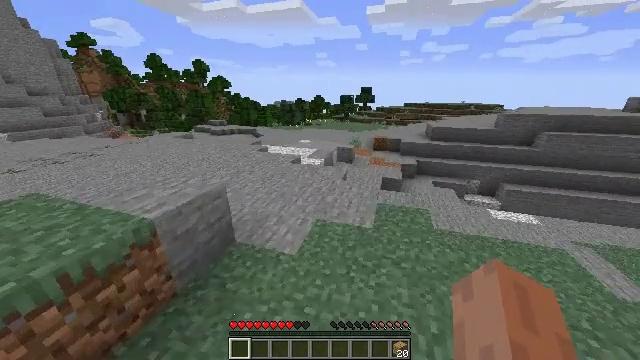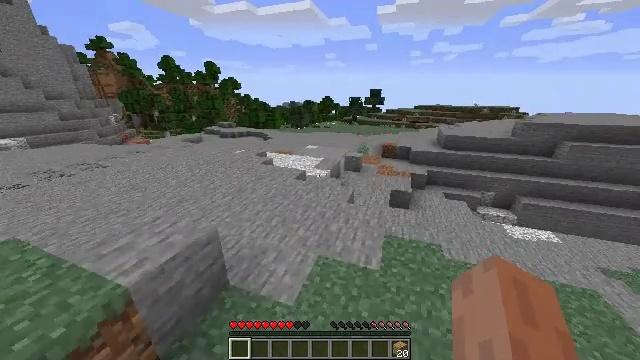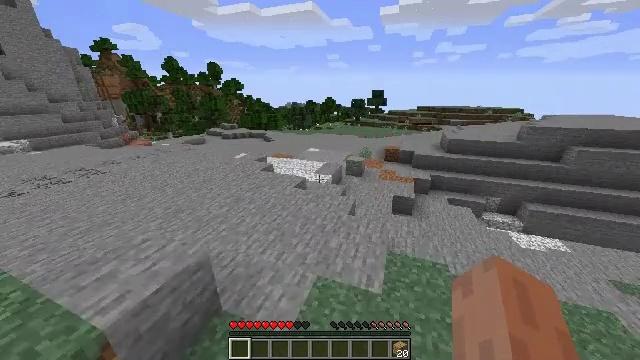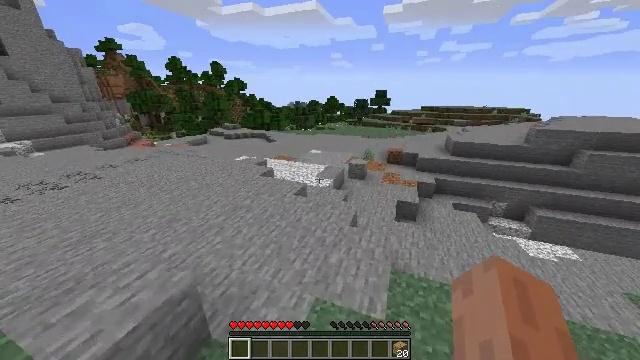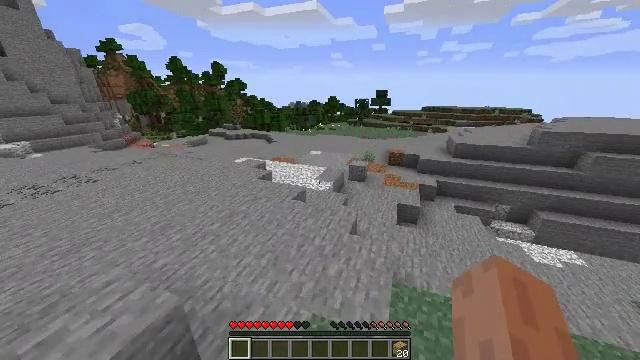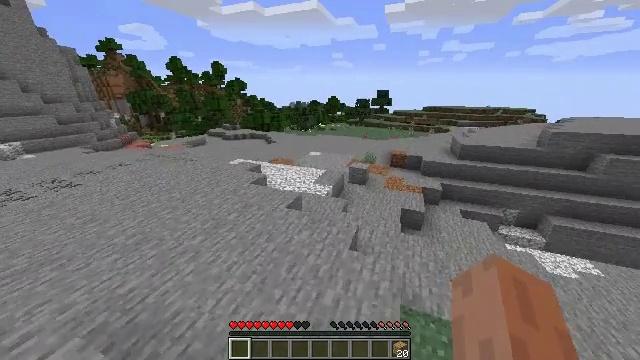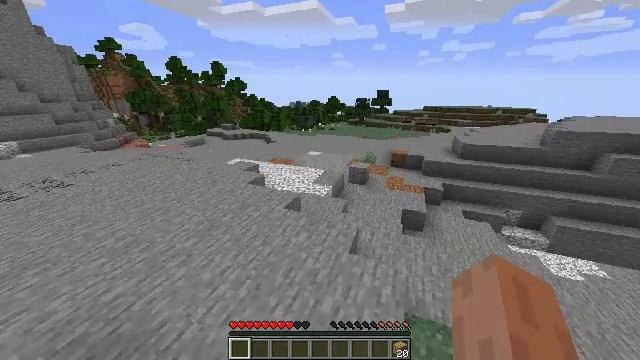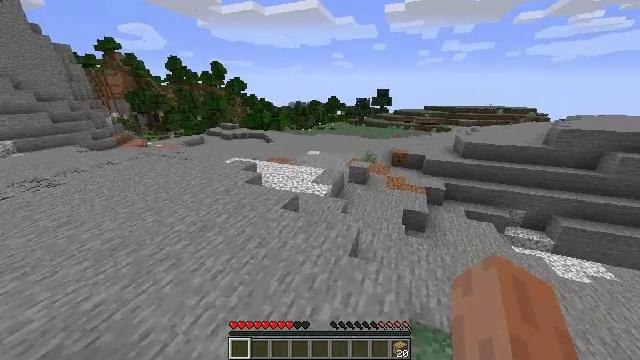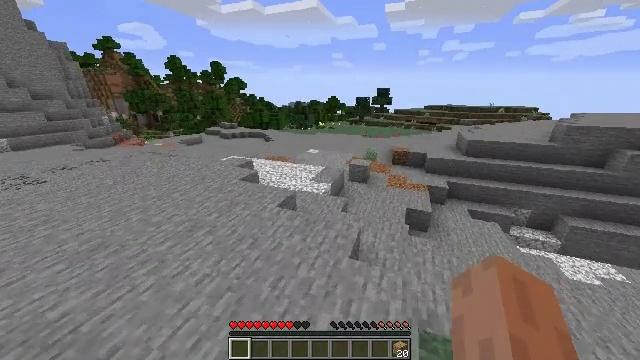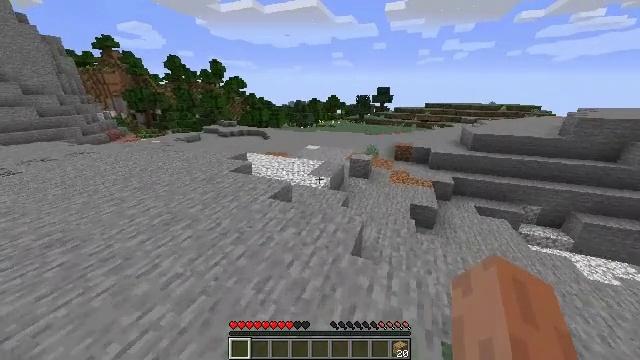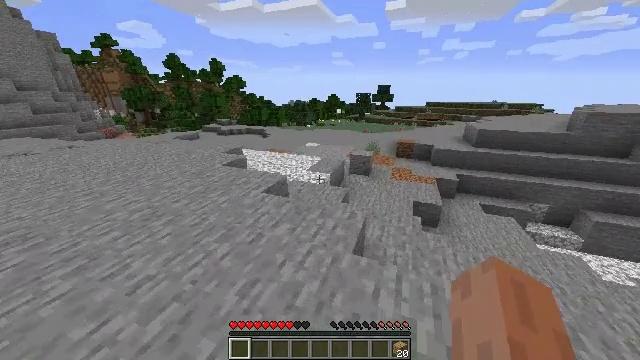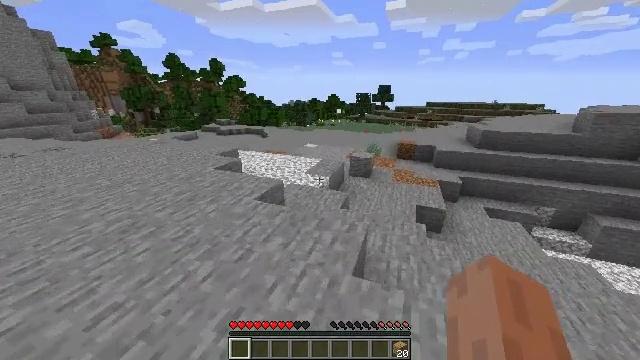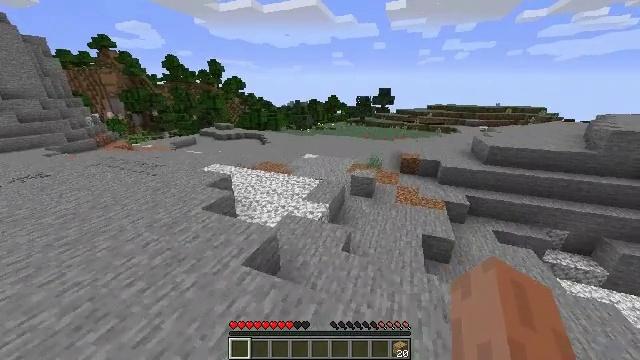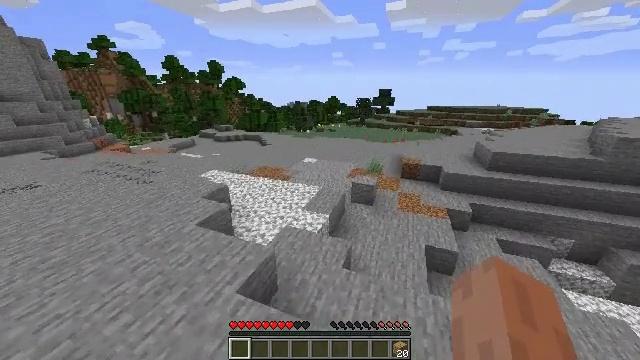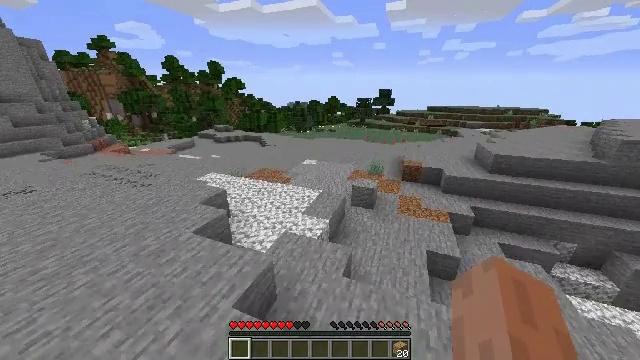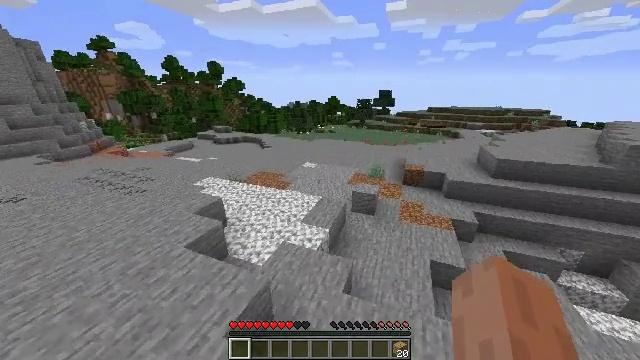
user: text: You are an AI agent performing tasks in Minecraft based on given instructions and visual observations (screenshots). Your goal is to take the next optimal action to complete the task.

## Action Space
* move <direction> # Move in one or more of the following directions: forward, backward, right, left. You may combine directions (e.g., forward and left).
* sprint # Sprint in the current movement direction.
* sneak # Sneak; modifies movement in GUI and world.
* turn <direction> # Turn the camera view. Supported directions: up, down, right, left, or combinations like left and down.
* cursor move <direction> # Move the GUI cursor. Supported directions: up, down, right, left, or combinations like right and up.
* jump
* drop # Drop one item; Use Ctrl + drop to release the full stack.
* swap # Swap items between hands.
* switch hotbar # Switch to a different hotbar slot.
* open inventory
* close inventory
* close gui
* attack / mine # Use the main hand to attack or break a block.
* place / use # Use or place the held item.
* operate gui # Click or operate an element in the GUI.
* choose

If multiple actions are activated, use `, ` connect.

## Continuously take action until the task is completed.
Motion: motion action
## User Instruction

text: Kill the sheep.
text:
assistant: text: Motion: move forward, turn left, jump
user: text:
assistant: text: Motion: move forward, jump
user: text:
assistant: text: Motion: move forward, jump
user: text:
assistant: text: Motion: move forward, jump
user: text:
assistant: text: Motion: move forward, jump
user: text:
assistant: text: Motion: move forward, jump
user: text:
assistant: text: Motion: move forward, jump
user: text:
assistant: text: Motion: move forward, jump
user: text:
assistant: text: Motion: move forward, jump
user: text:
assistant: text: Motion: move forward, jump
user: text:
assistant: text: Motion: move forward, jump
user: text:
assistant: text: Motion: move forward, jump
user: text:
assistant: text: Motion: move forward, jump
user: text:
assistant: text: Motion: move forward, jump
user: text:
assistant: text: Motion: move forward, jump
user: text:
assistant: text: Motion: move forward, jump
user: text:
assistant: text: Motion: move forward, jump
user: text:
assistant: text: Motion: move forward, jump
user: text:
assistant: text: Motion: move forward, jump
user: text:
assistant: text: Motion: move forward, jump
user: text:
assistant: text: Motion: move forward, jump
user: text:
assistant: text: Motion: move forward, jump
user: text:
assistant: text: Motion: move forward, jump
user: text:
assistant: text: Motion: move forward, jump
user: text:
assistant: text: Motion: move forward, jump
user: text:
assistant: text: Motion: move forward, jump
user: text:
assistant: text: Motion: move forward, jump
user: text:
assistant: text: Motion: move forward, jump
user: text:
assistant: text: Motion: move forward, jump
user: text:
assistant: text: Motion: move forward, jump